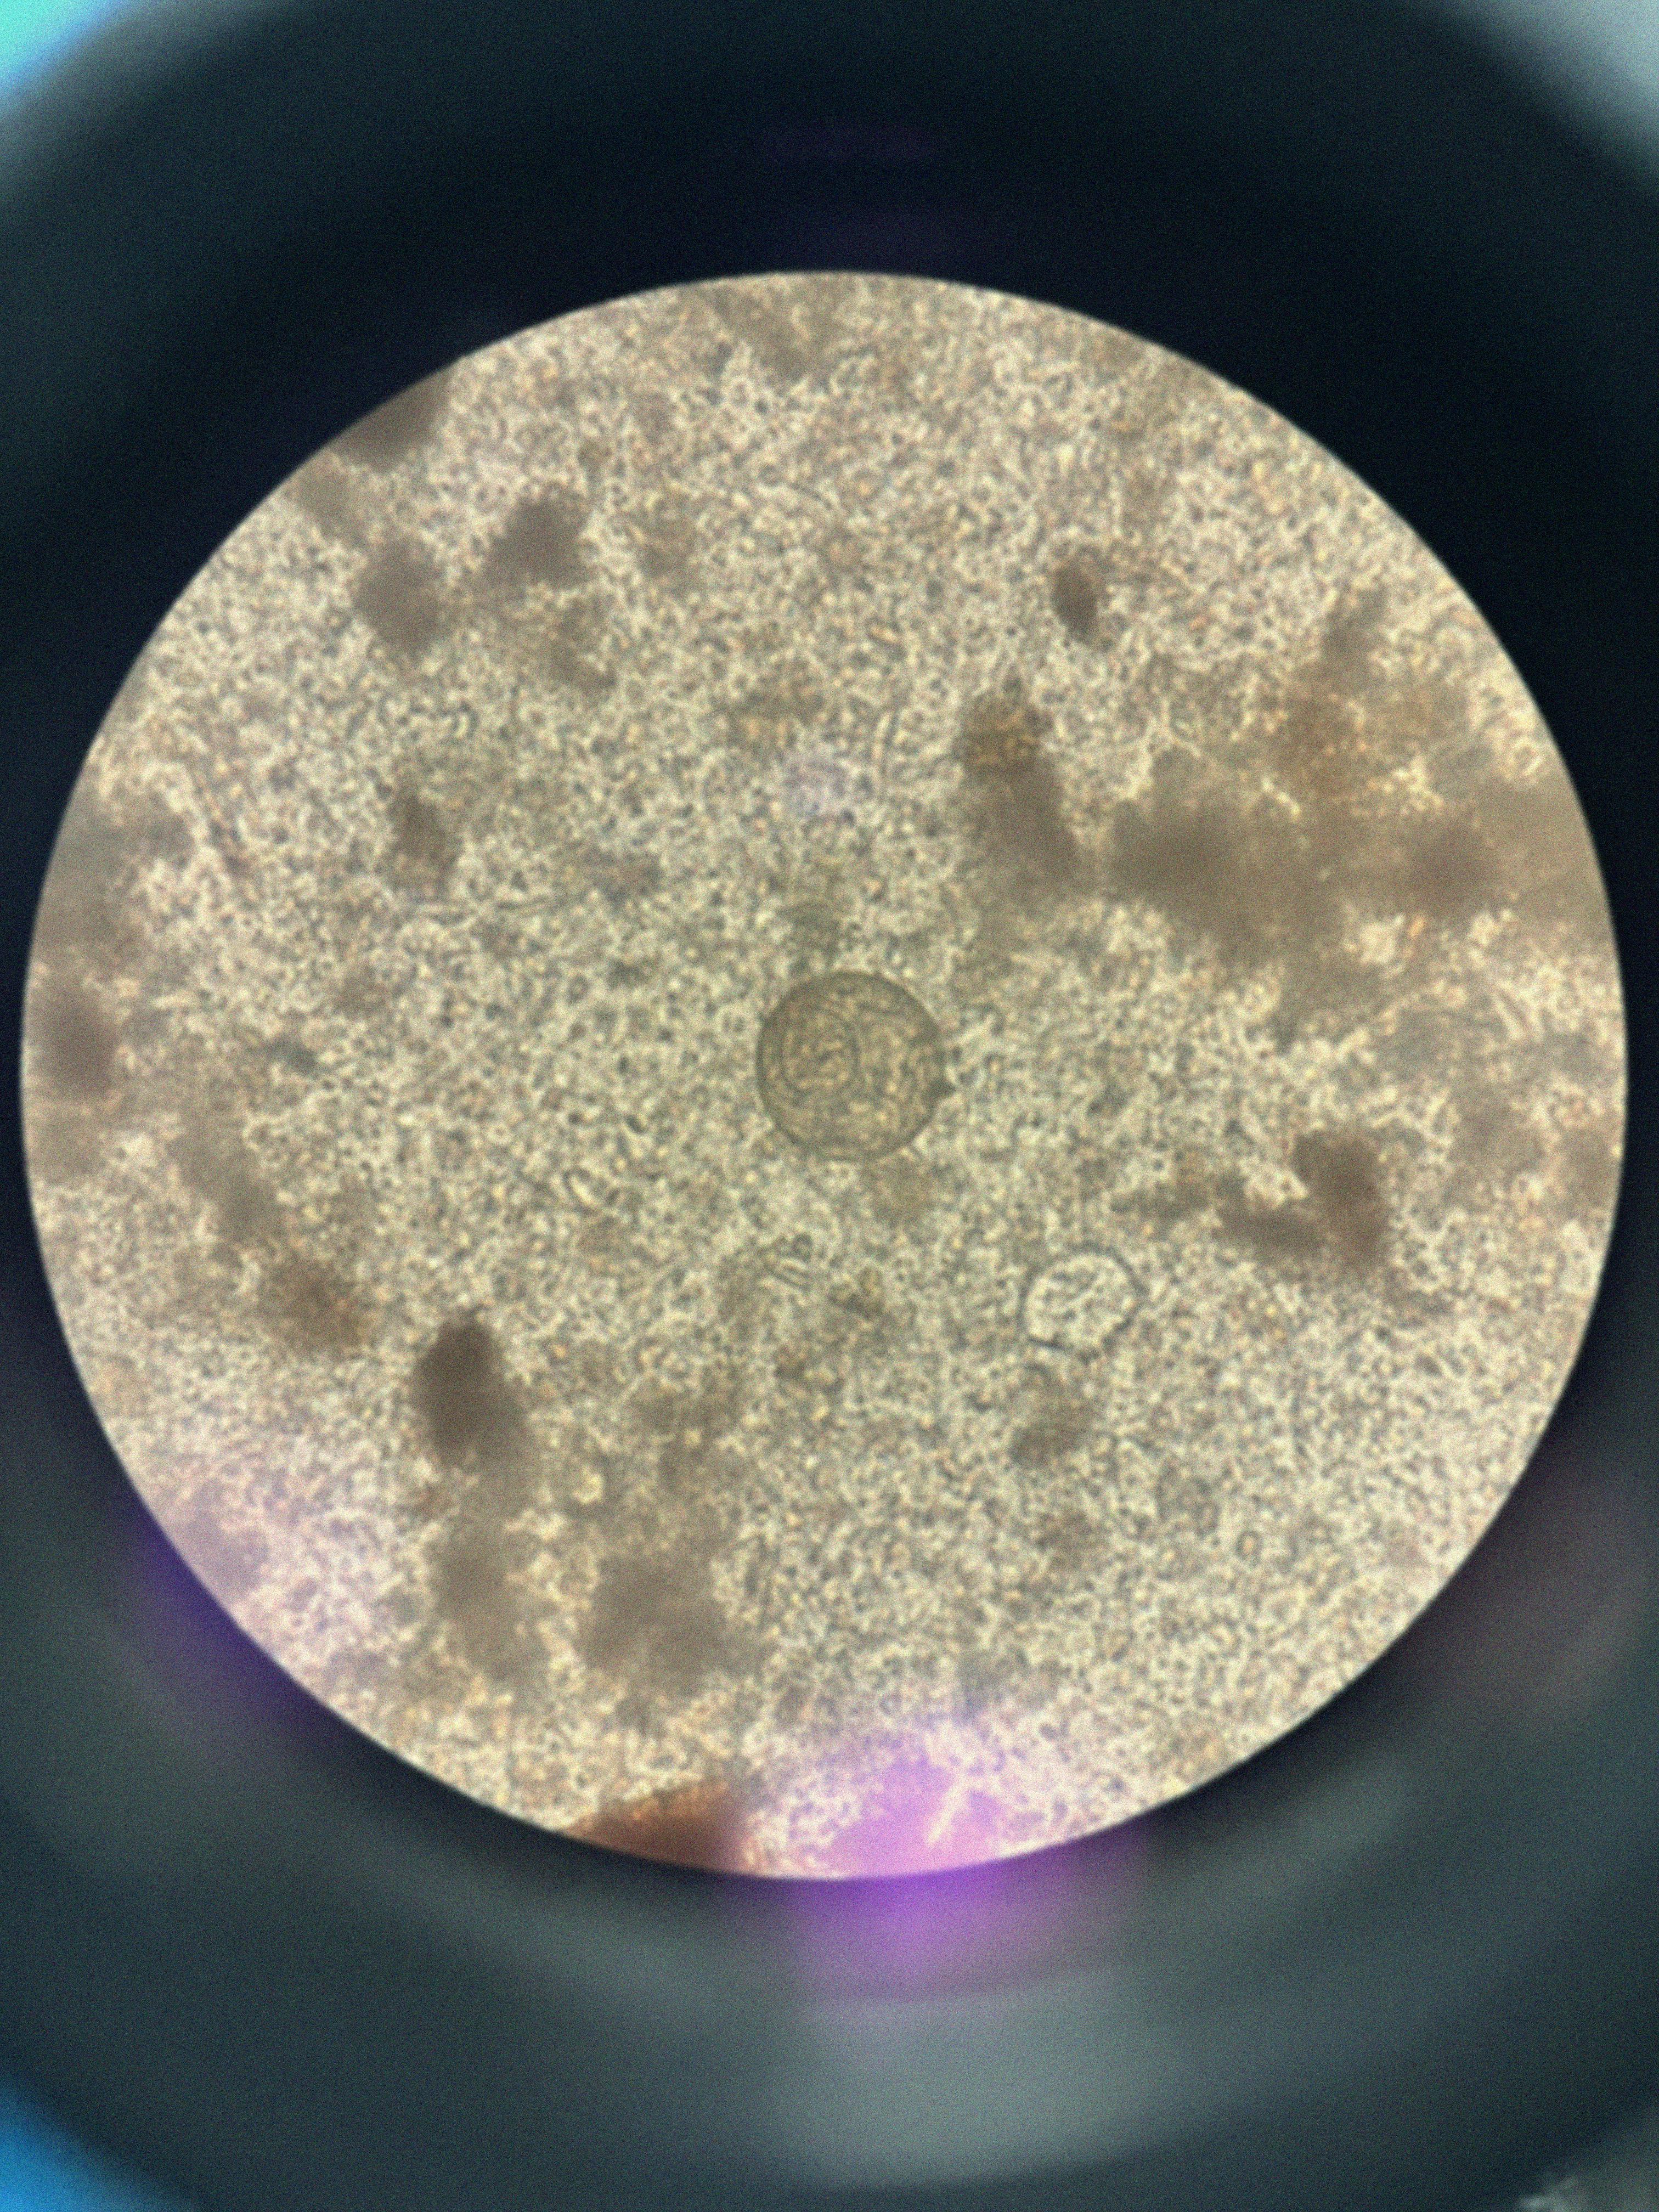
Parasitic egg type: Hymenolepis diminuta